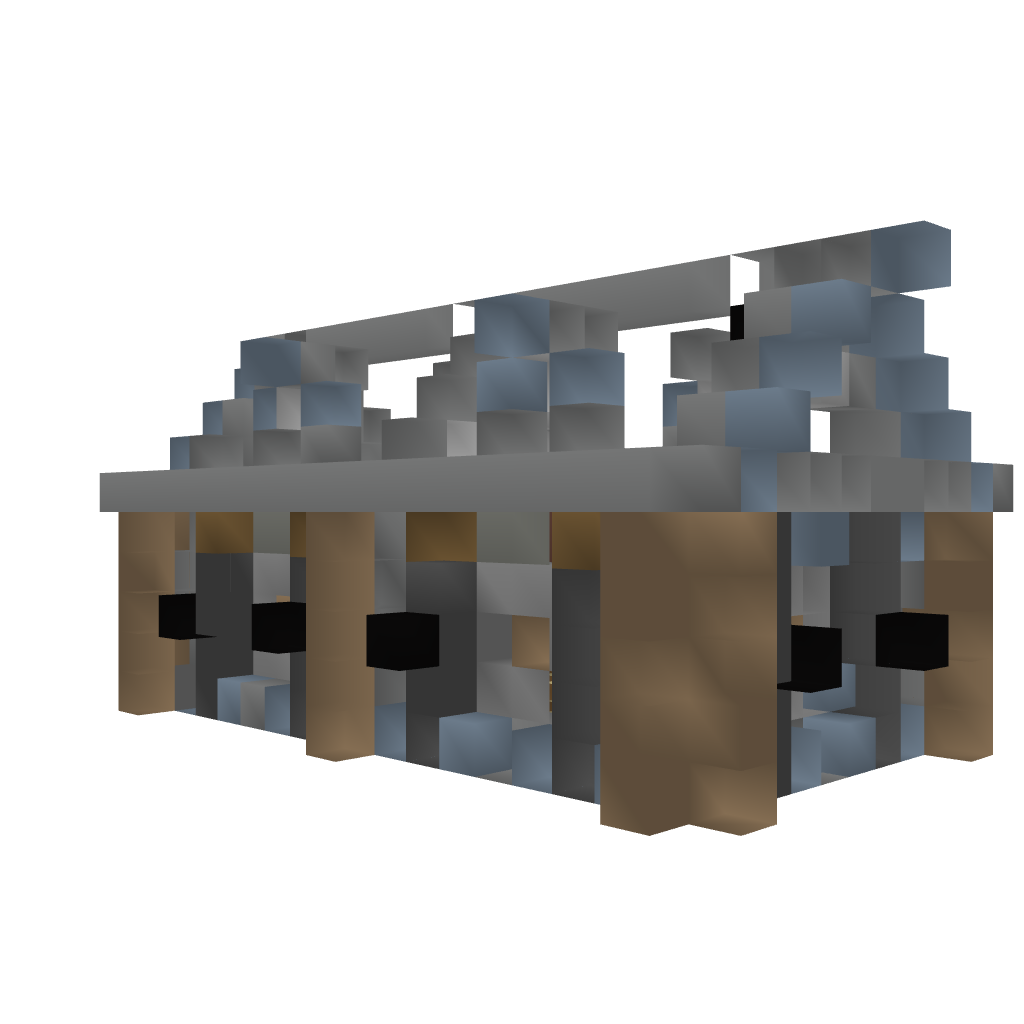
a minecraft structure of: House 1